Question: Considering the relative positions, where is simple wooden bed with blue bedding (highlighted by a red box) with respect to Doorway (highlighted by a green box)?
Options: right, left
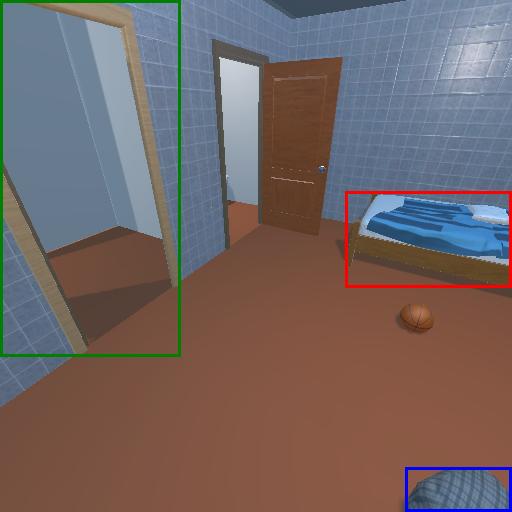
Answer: right